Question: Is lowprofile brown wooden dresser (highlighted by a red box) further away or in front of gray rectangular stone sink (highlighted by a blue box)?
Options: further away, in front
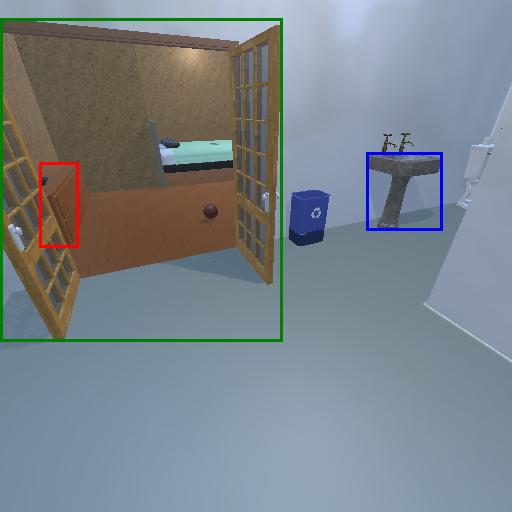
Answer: further away